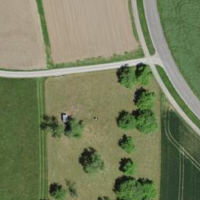
EUNIS habitat code: 24
Species observed at this site:
Knautia arvensis